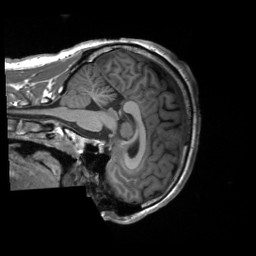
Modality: T1w
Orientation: sagittal
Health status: healthy
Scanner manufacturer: siemens
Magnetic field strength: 3 T
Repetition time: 2.3 s
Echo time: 0.00228 s